Field crop: maize
Growth stage: 2
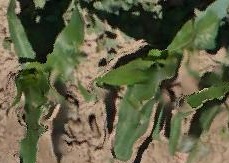
Species: maize